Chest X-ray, PA view. Patient: 69 years old, sex F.
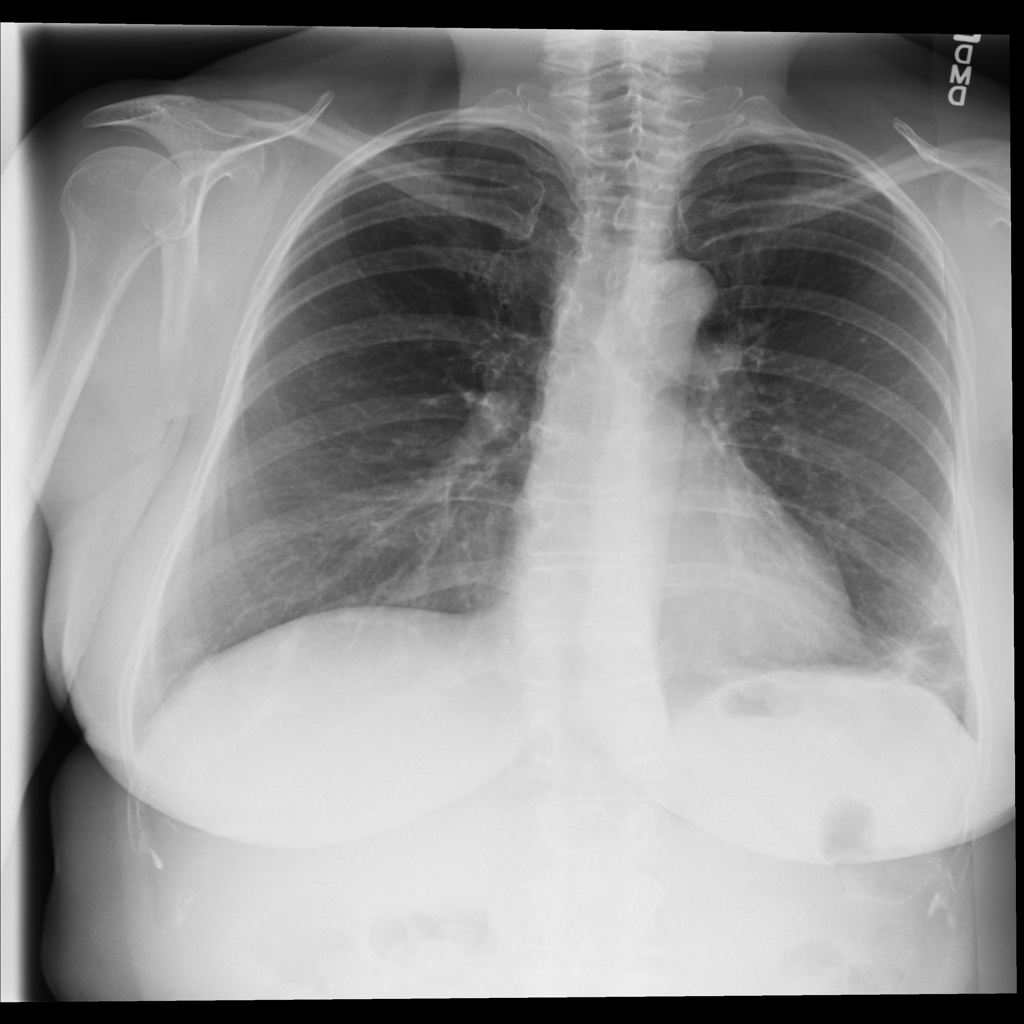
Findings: Atelectasis, Nodule